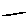
Label: line